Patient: sex F, age 71
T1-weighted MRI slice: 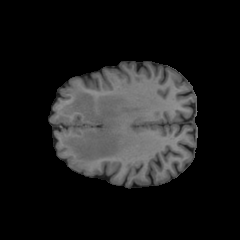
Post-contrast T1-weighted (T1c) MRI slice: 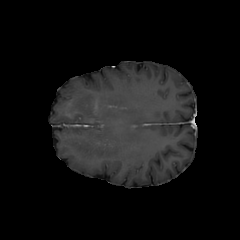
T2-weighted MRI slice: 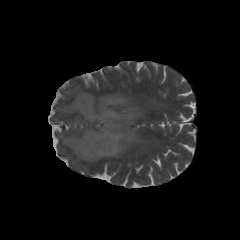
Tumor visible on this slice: yes
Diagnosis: Glioblastoma, IDH-wildtype
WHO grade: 4